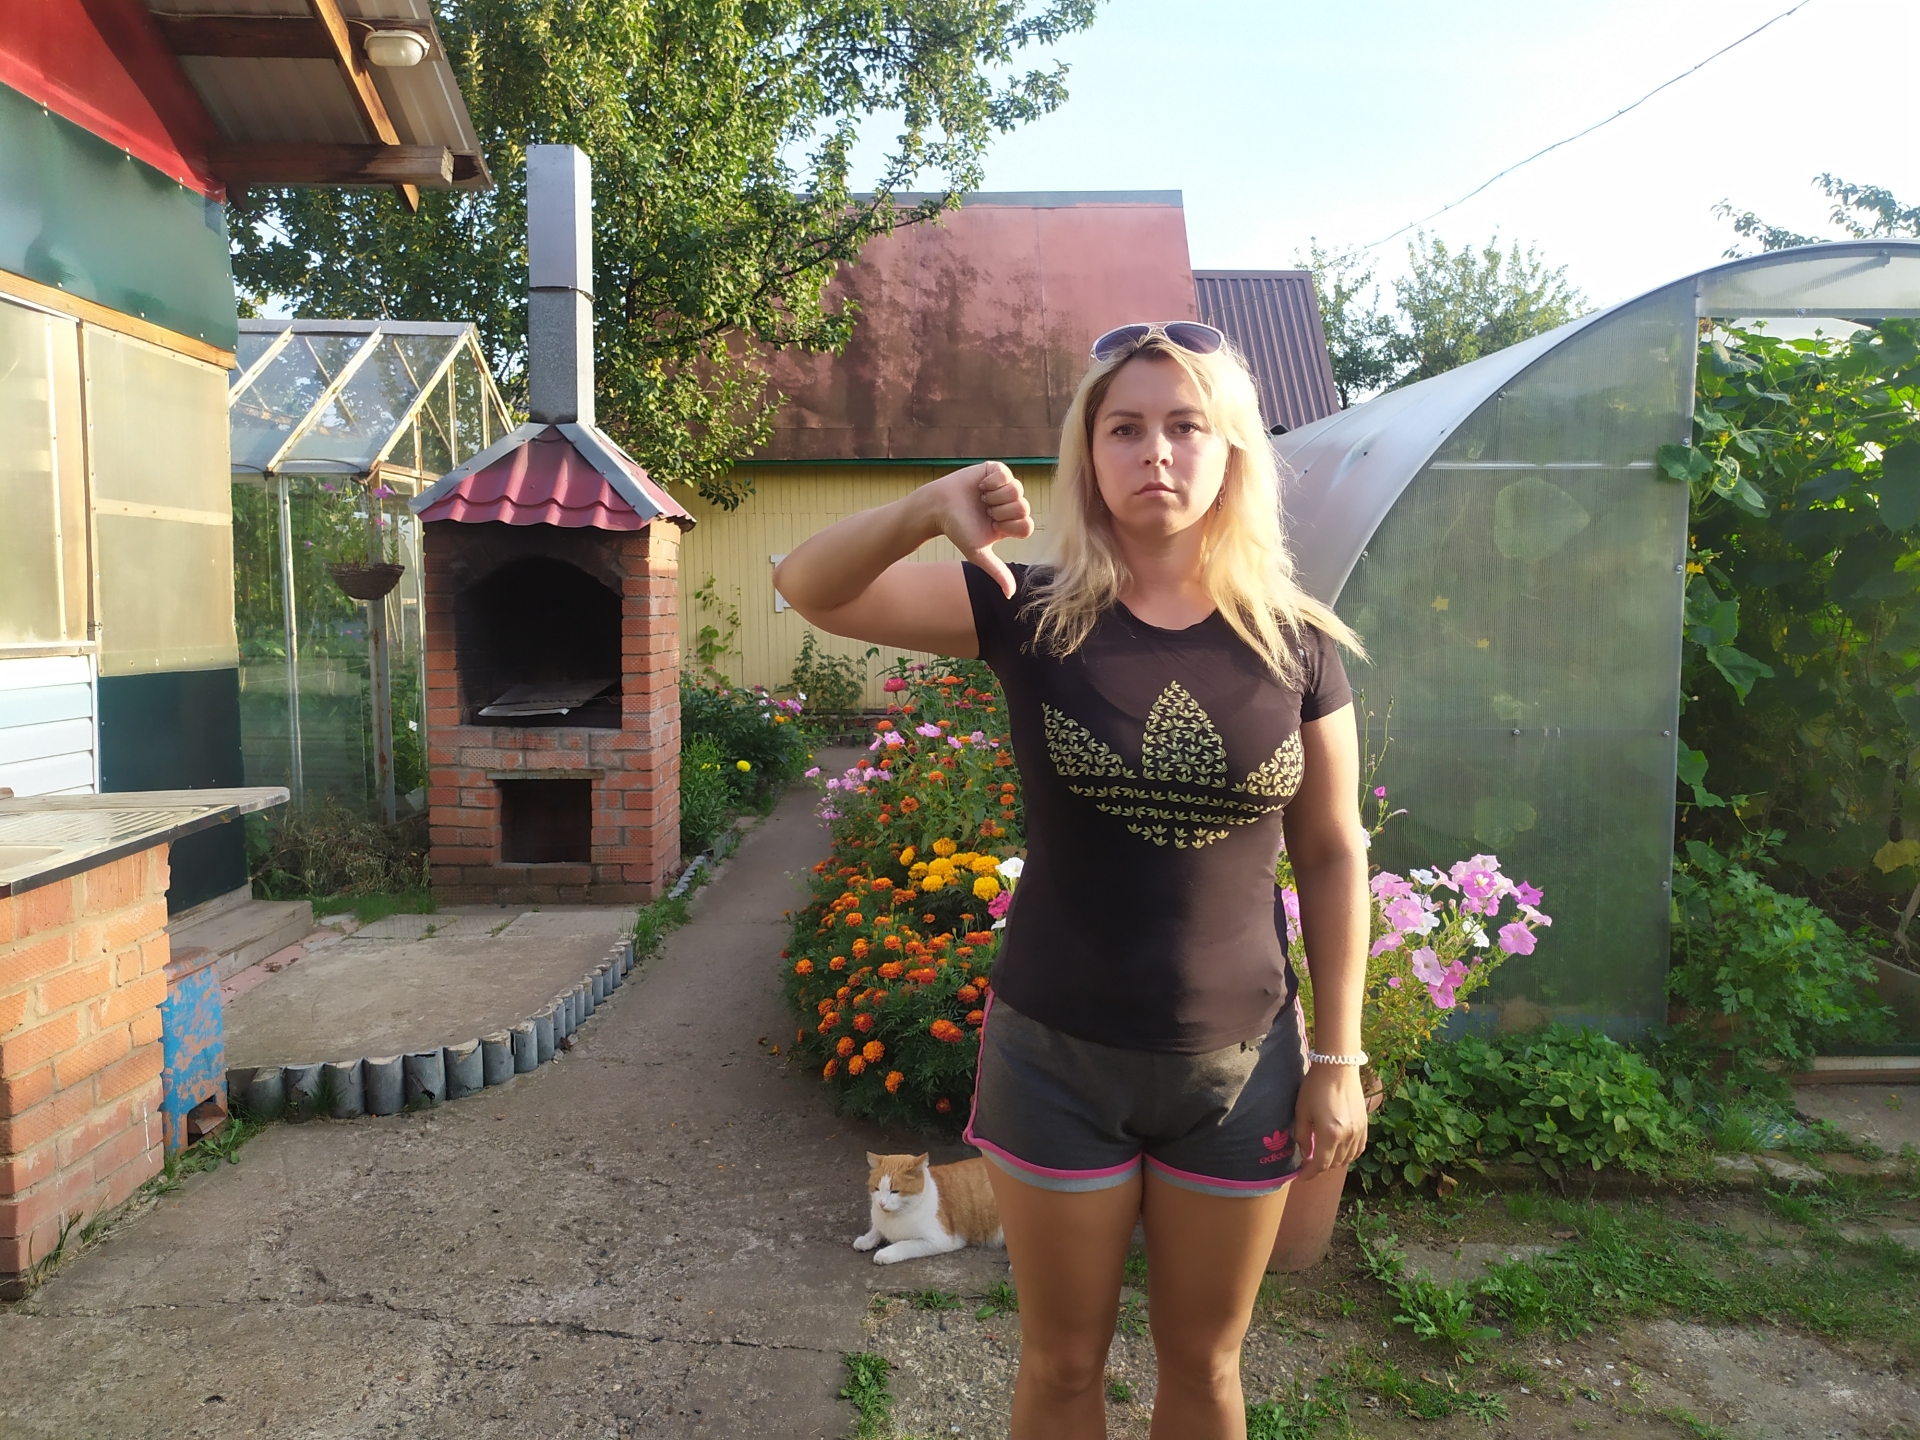
Label: clear